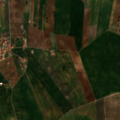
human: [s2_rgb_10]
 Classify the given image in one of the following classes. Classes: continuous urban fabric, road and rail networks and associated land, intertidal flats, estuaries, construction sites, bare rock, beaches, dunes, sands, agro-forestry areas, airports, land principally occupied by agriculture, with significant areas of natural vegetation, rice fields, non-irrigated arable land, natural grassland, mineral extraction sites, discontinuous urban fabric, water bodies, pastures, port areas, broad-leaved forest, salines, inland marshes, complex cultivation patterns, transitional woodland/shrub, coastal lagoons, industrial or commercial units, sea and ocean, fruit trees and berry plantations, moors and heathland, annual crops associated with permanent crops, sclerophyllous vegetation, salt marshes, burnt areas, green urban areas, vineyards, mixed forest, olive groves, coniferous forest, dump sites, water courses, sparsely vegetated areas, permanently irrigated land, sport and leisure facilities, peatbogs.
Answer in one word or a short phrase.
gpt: non-irrigated arable land, permanently irrigated land, olive groves, complex cultivation patterns